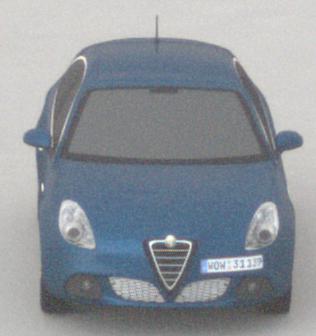
Make: Alfa Romeo
Model: Giulietta 1.4 TB 16V
Detailed model: Giulietta (940)
Model produced from: 2010/05
Model produced until: 2013/03
Doors: 5
Color: blue
Road condition: dry road
Daytime: night
Contrast: low contrast